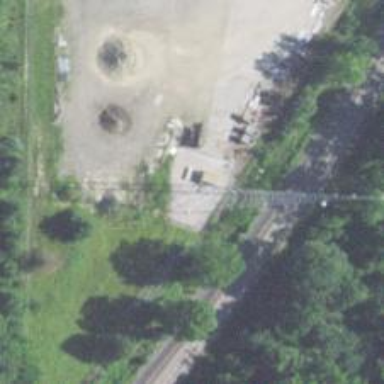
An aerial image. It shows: Mast structure.